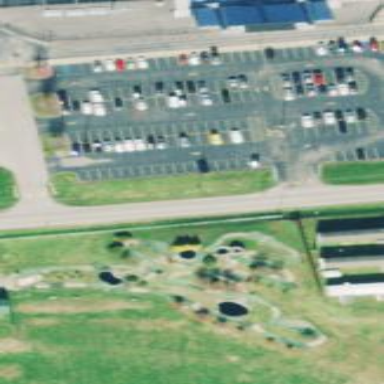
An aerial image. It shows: Miniature golf course.